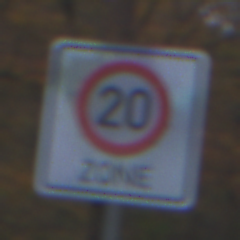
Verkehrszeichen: BeginnZone20
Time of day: SunriseSunset
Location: Outdoor (Nature)
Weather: PartlyCloudy
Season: Autumn
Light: Natural